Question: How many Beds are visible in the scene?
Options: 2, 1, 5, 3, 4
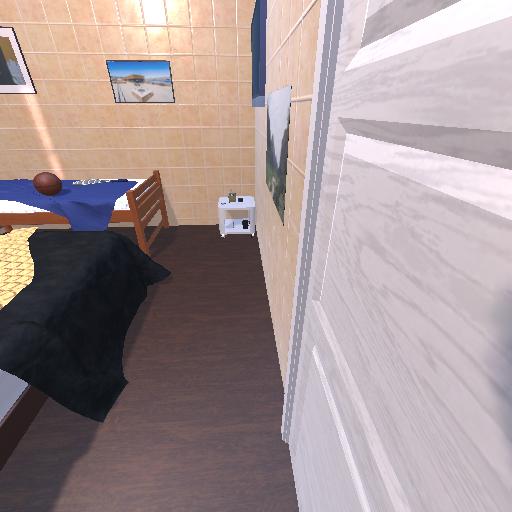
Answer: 2